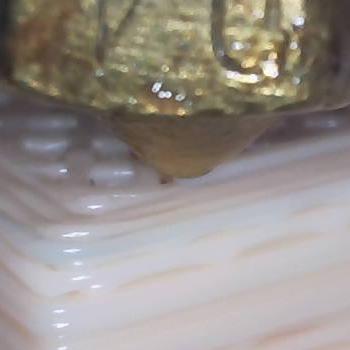
Flow rate: 89%